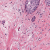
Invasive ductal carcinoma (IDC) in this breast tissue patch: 1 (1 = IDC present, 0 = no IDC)